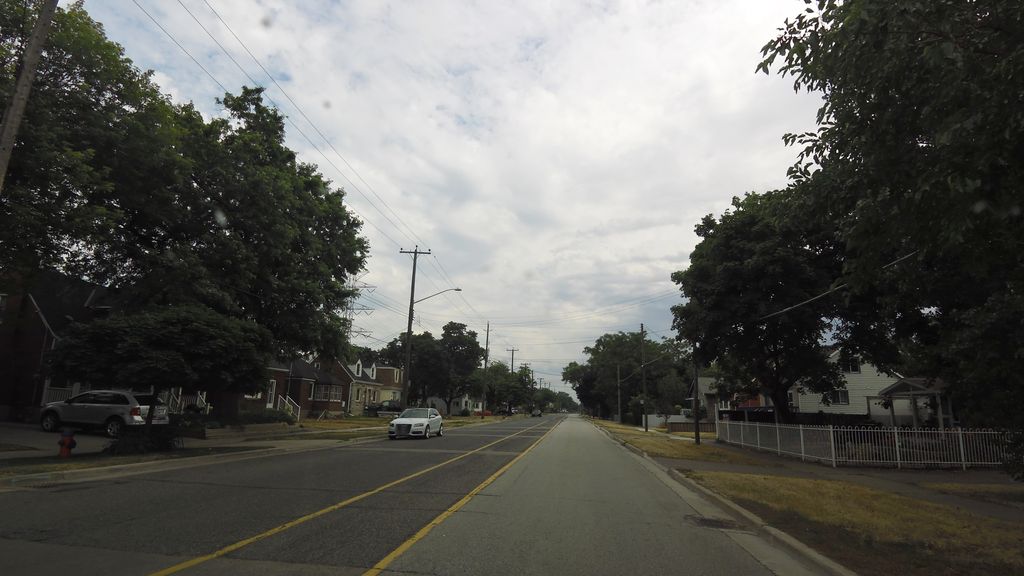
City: hamilton